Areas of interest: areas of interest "Lin Sen Logistics Group"
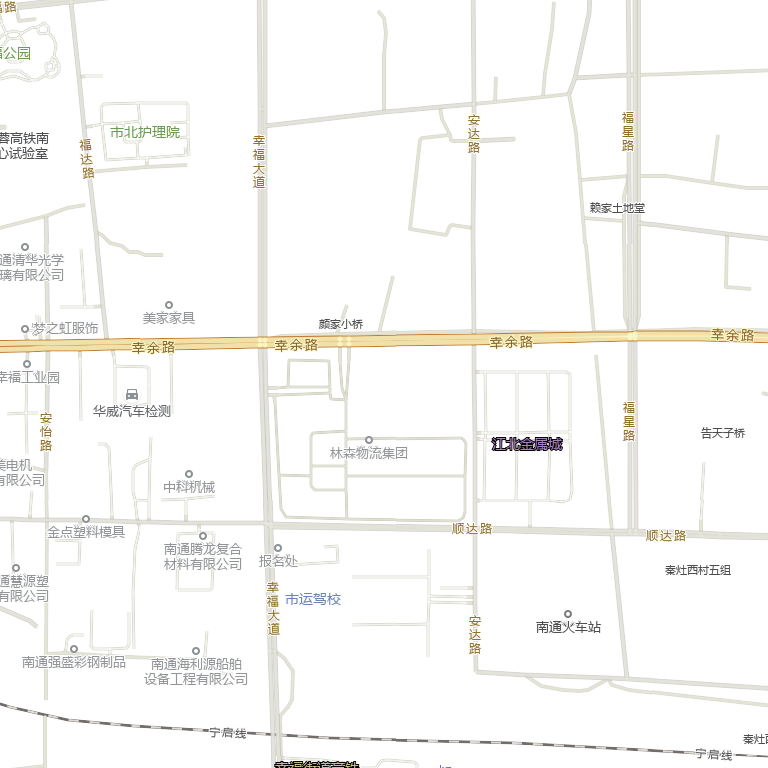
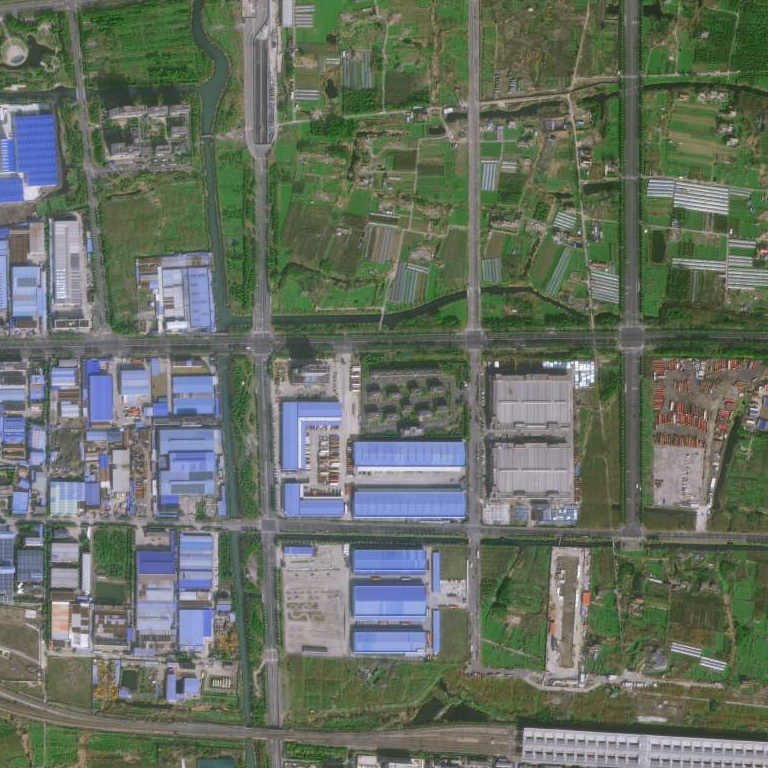